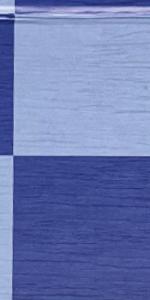
Label: Empty